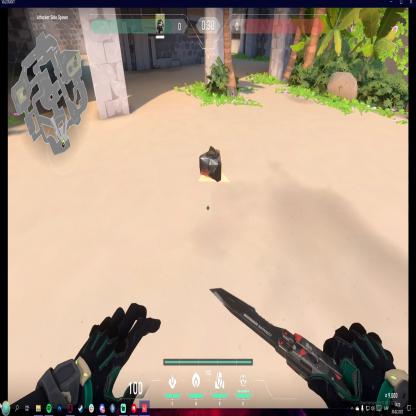
Label: dropped spike